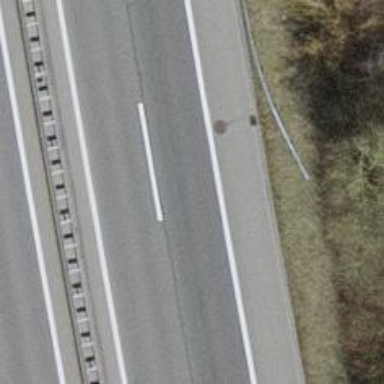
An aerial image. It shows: Motorway.